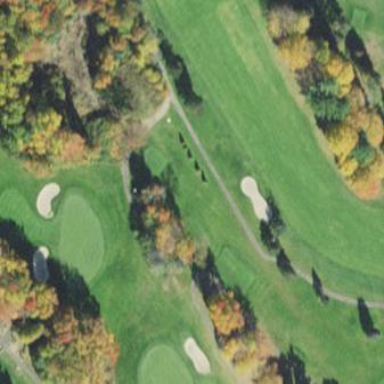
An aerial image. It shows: Grassy area designated as golf tee.